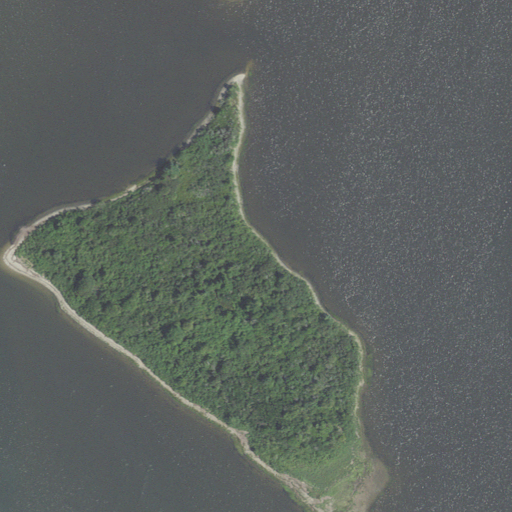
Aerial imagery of island in Massachusetts named Gunning Island containing open water, deciduous forest, herbaceous wetlands, barren land, and mixed forest